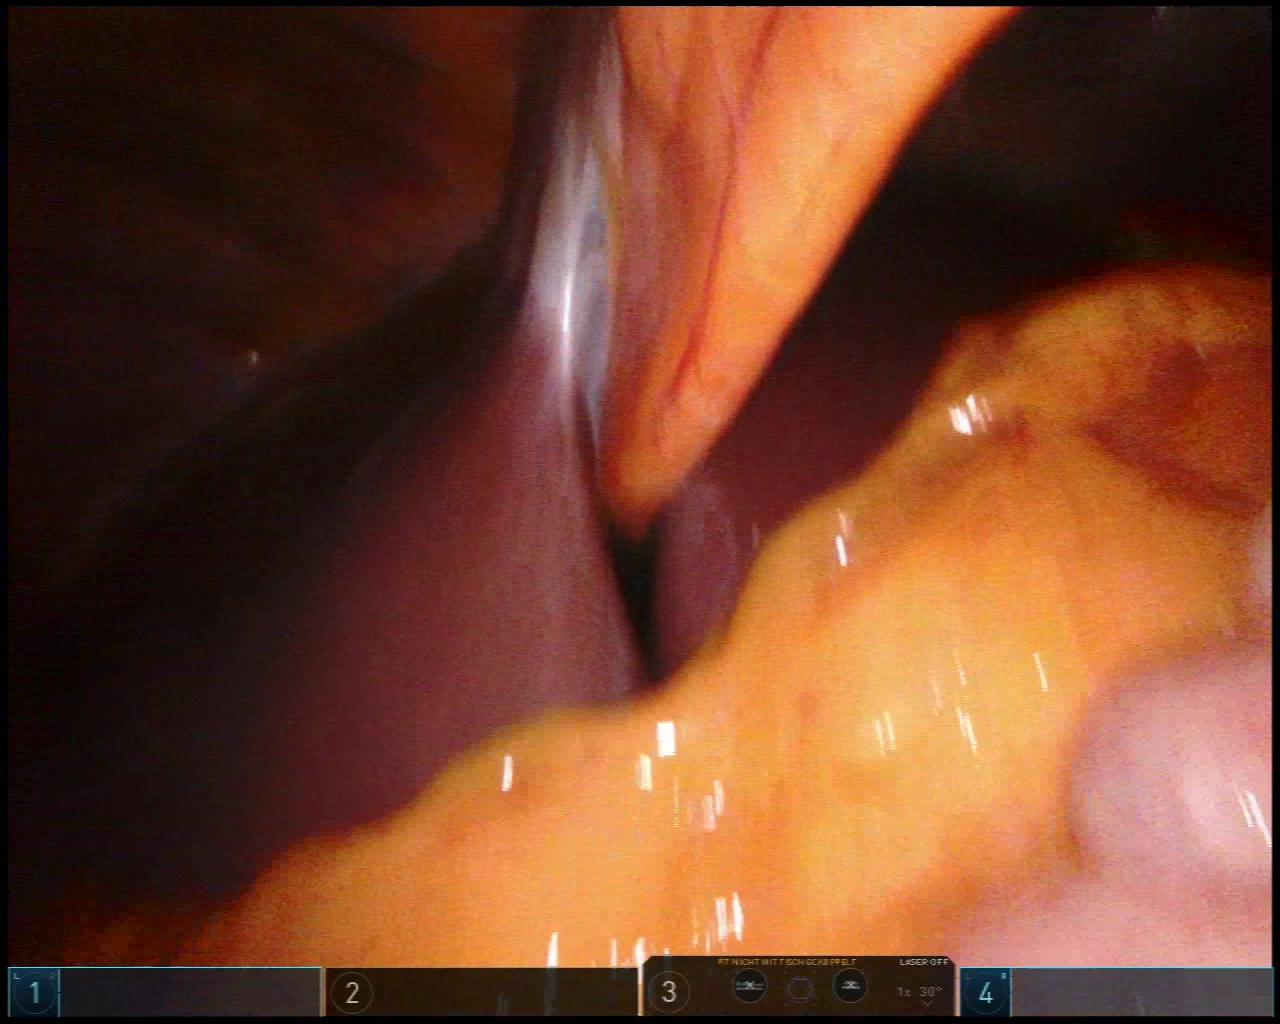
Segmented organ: liver
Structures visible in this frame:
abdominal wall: yes
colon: yes
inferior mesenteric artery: no
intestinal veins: no
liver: yes
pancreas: no
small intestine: no
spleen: no
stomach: no
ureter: no
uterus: no
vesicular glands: no